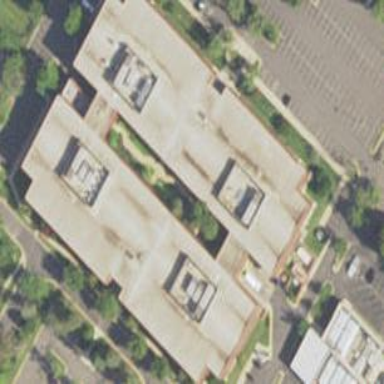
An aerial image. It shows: Office building.